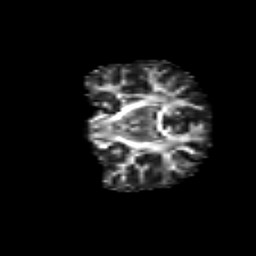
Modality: FA
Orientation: coronal
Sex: female
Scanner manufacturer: siemens
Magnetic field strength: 3 T
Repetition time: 5 s
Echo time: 0.071 s